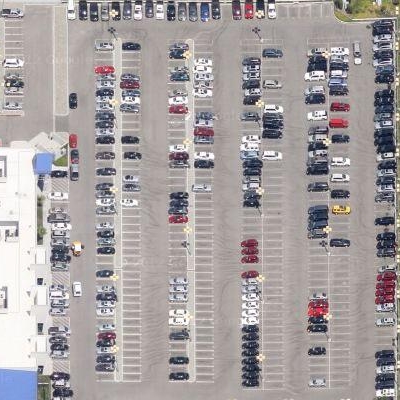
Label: Parking